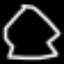
Label: octagon